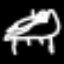
Label: bed